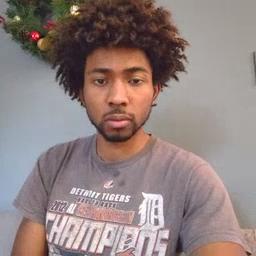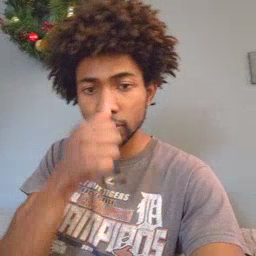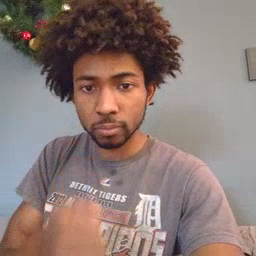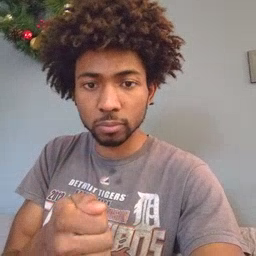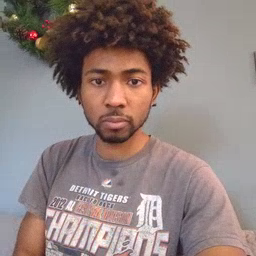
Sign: hide